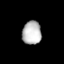
Tissue: lung
Cell type: Endothelial cells
Senescence score: 0.6261
Nuclear area (px): 437
Mean DAPI intensity: 186.982